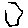
Label: hexagon